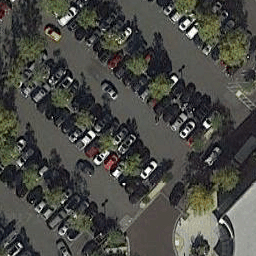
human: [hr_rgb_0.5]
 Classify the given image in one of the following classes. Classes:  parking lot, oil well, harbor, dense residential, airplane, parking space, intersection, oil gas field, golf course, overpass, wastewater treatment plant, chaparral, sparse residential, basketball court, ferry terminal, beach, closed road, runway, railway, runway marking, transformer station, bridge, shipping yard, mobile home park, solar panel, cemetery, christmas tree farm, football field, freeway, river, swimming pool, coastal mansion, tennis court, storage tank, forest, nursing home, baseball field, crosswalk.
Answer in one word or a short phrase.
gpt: parking lot